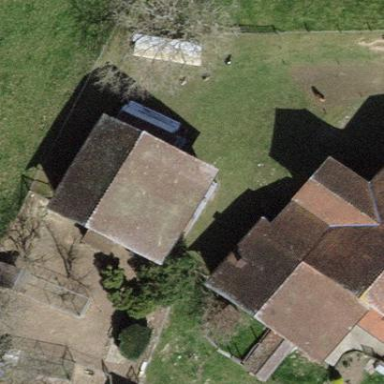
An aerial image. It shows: Barn.